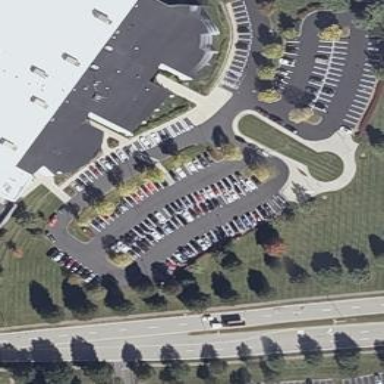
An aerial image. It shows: Parking area with surface.